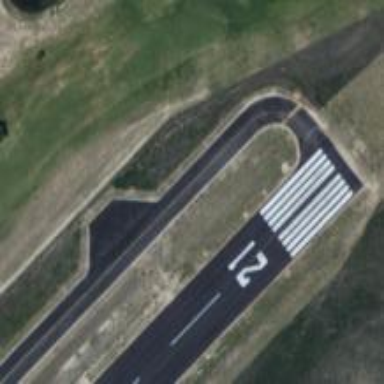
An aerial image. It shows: Image of taxiway at airport.